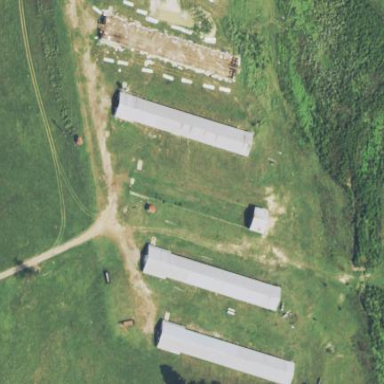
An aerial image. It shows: Farmyard area.